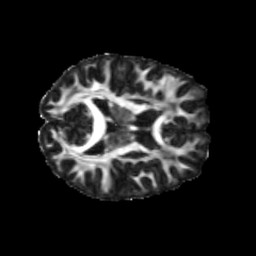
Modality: FA
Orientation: axial
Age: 30
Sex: female
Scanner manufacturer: siemens
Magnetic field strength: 3 T
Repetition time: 3.23 s
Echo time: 0.0892 s